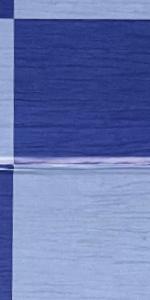
Label: Empty